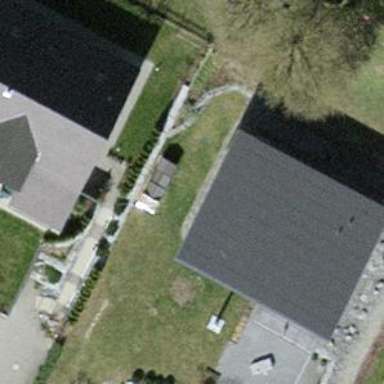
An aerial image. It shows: Detached building with skillion roof shape.